Interaction volume radius: 10 \u00c5
Interaction volume height: 15 \u00c5
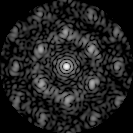
Disorder parameter: 0.6186